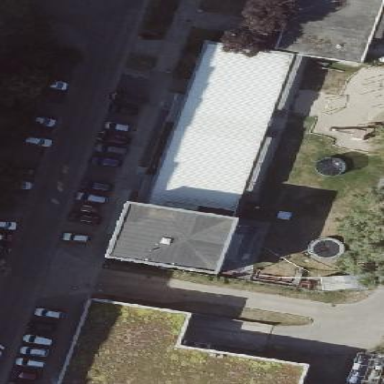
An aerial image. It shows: Community centre.